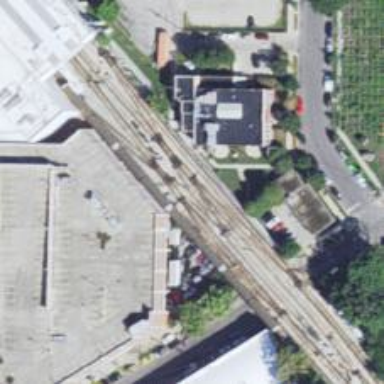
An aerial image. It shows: Electrified rail spur service.